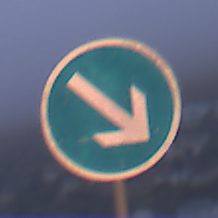
Verkehrszeichen: VorgeschriebeneVorbeifahrtRechts
Umgebung: Outdoor, Urban
Tageszeit: SunriseSunset
Wetter: Overcast
Licht: Natural
Jahreszeit: NotSpecified
Kontrast: LowContrast